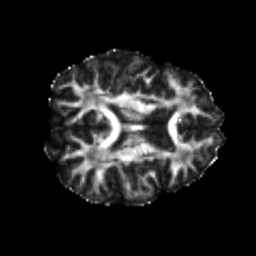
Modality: FA
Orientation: axial
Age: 22
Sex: female
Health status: healthy
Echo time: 0.074 s